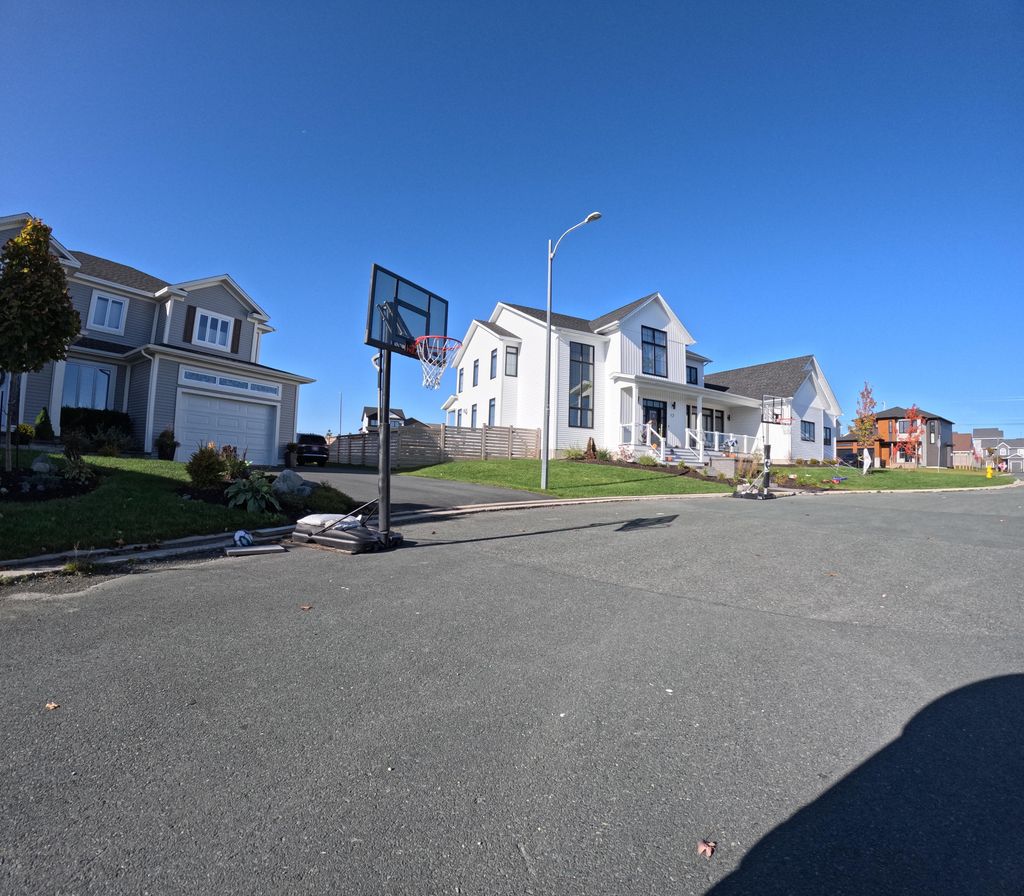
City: st_johns